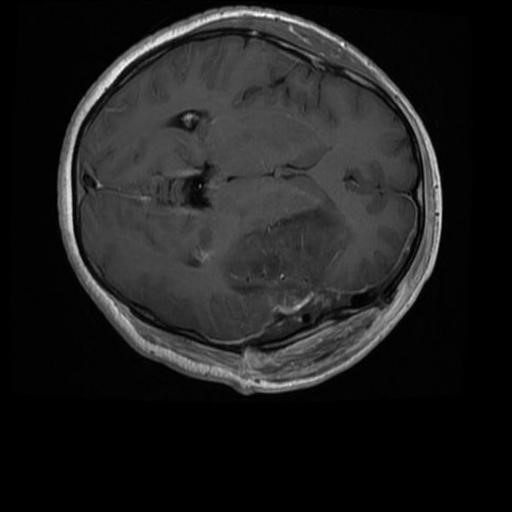
Label: brain_glioma